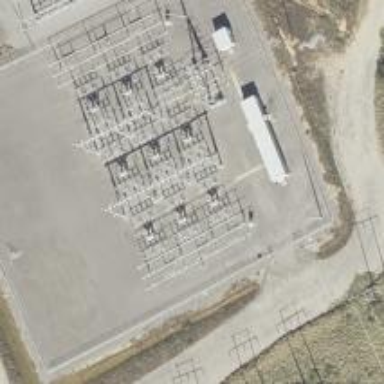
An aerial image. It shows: Switch for power supply.